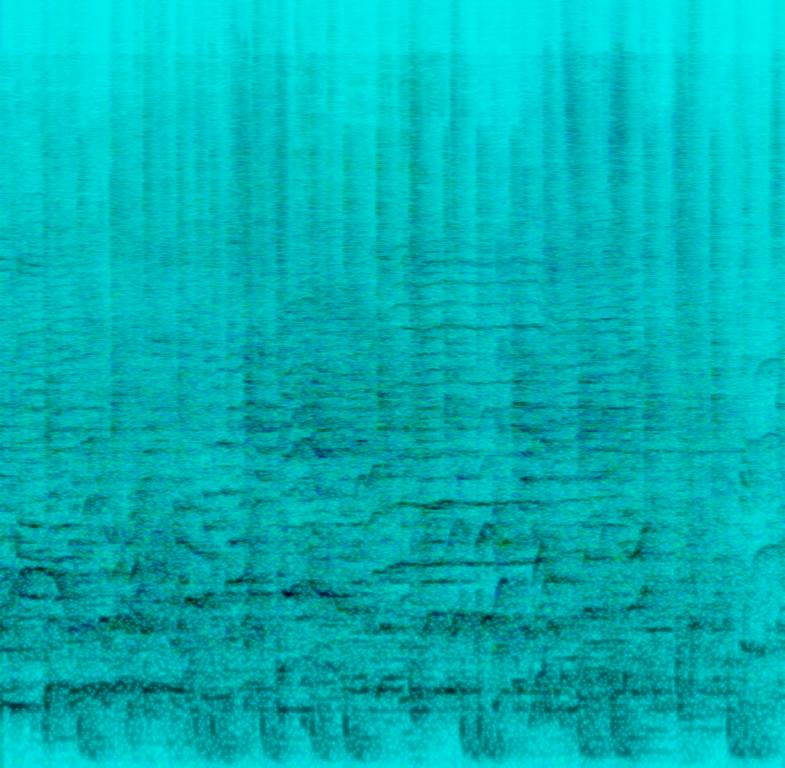
A male singer sings this reggae melody with a live audience. The song is medium tempo with a groovy drum rhythm, trumpet playing rhythmically, guitar playing accompaniment and a groovy bass line. The song is exciting and cheerful. The song is a modern reggae tune and played in both a live audience situation and studio recording quality.